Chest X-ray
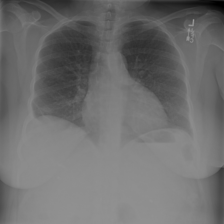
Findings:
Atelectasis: negative
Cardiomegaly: negative
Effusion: negative
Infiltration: negative
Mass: negative
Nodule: negative
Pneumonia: negative
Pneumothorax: negative
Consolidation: negative
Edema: negative
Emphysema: negative
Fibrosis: negative
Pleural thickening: negative
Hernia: negative